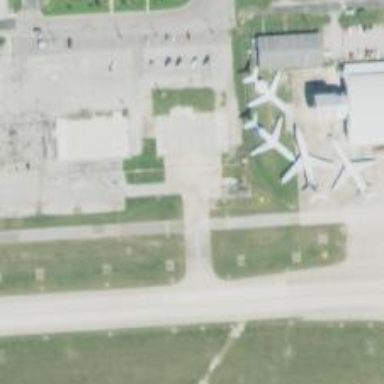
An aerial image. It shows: Image of taxiway at airport.